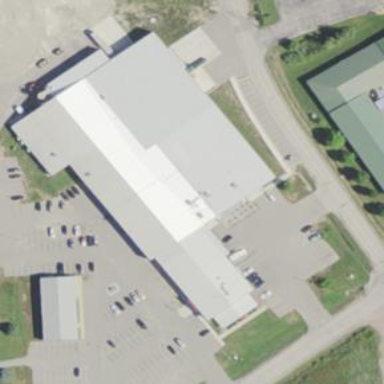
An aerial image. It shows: Industrial building.